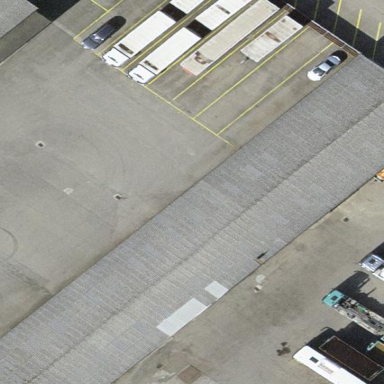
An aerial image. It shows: Industrial building.